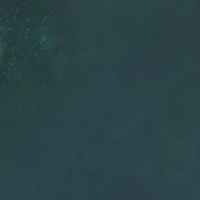
EUNIS habitat code: 14
Species observed at this site:
Chroicocephalus ridibundus